九年级 · 度量几何学
如图所示, 要在斜坡上 $A 、 B$ 两点处测量与地面垂直的铁塔 $C D$ 的高, 由 $A 、 B$ 两地测得塔顶 $C$ 的仰角分别为 $60^{\circ}$ 和 $45^{\circ}, A B$ 的长为 40 米, 斜坡与水平面成 $30^{\circ}$ 角, 则铁塔 $C D$ 的高是米.

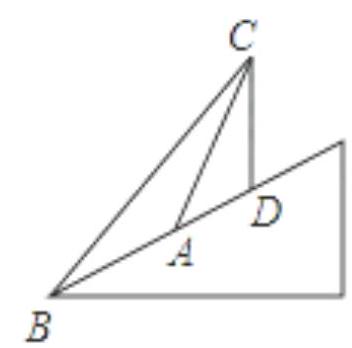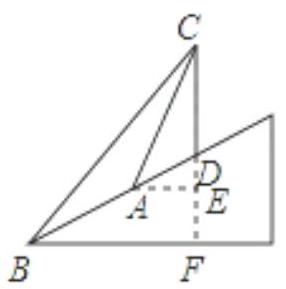
答案: 【分析】计算 $\angle B C A=15^{\circ}$ 于是 $A C=A B=40$, 求出 $\angle A D C, \angle C A D$, 在 $\triangle A C D$ 中利用正弦定理得出 $C D$.

解：延长 $C D$ 交过 $A, B$ 的水平线于 $E, F$,

$\because \angle \mathrm{CAE}=60^{\circ}, \angle \mathrm{CBF}=45^{\circ}, \angle \mathrm{DBF}=30^{\circ}$

$\therefore \angle \mathrm{BCF}=45^{\circ}, \angle \mathrm{ACE}=30^{\circ}, \angle \mathrm{BDF}=60^{\circ}$,

$\therefore \angle \mathrm{BCA}=15^{\circ}, \angle \mathrm{ADC}=120^{\circ}, \angle \mathrm{CBA}=15^{\circ}, \angle \mathrm{CAD}=30^{\circ}$.

$\therefore A C=A B=40$,

在 $\triangle A C D$ 中, 由正弦定理得 $\frac{\mathrm{AC}}{\sin \angle \mathrm{ADC}}=\frac{\mathrm{CD}}{\sin \angle \mathrm{CAD}}$,

即 $\frac{40}{\sqrt{3}}=\frac{C D}{\frac{1}{2}}$

解得 $C D=\frac{40 \sqrt{3}}{3}$.

故答案是: $\frac{40 \sqrt{3}}{3}$.